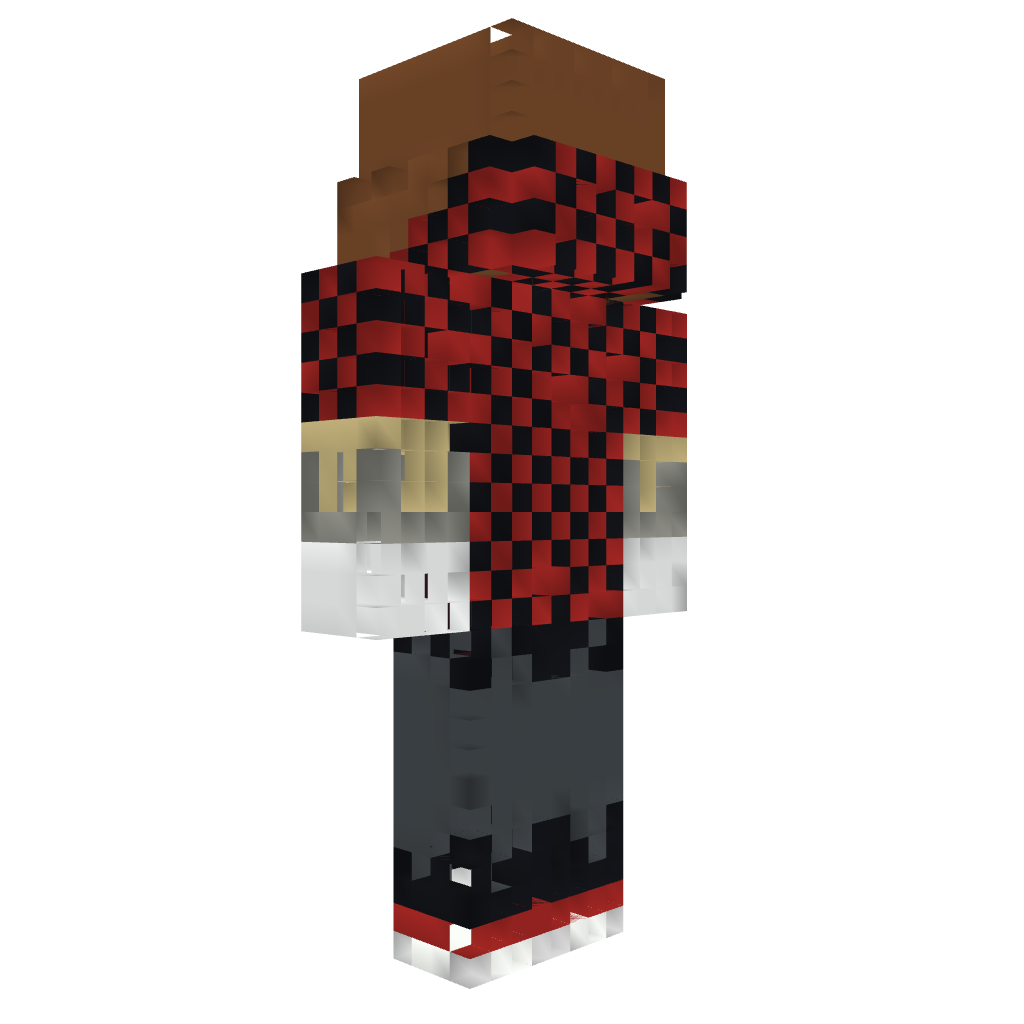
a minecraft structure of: Merome